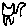
Label: cat